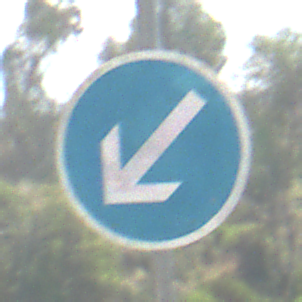
Verkehrszeichen: VorgeschriebeneVorbeifahrtLinks
Umgebung: Outdoor, Nature
Tageszeit: Midday
Wetter: PartlyCloudy
Licht: Natural
Jahreszeit: NotSpecified
Kontrast: HighContrast